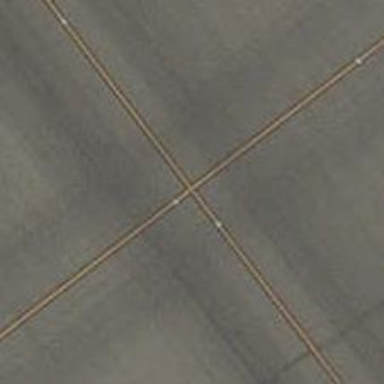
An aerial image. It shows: Image of taxiway at airport.